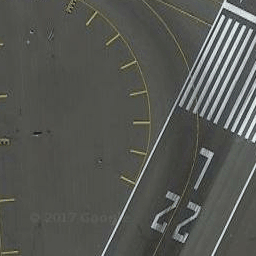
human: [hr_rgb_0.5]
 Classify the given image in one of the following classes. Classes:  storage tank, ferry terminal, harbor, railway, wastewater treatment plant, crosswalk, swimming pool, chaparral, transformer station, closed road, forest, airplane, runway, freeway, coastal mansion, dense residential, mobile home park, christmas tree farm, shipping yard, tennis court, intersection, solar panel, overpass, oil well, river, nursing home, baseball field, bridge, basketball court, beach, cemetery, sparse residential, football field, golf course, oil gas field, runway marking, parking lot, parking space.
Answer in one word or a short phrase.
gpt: runway